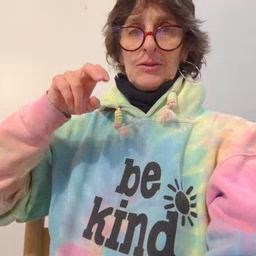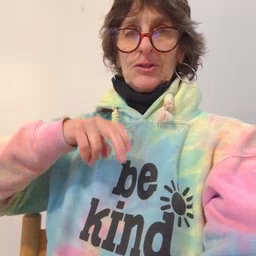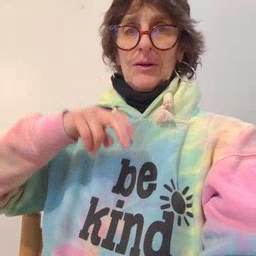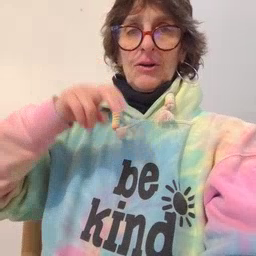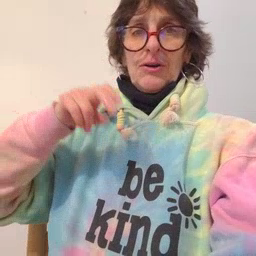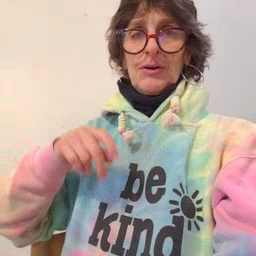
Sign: chair